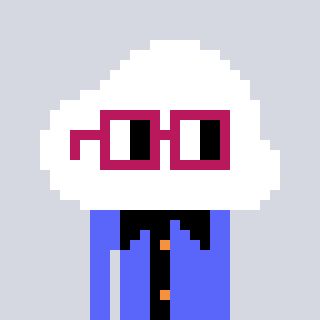
a pixel art character with square dark red glasses, a cloud-shaped head and a purple-colored body on a cool background